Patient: sex M, age 17
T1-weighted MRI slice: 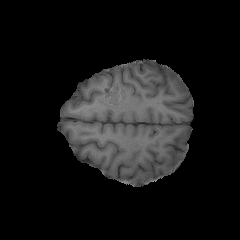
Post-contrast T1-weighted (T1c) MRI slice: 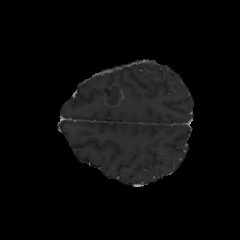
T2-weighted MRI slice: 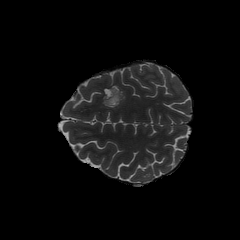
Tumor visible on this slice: yes
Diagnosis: Astrocytoma, IDH-mutant
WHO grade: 4